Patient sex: F
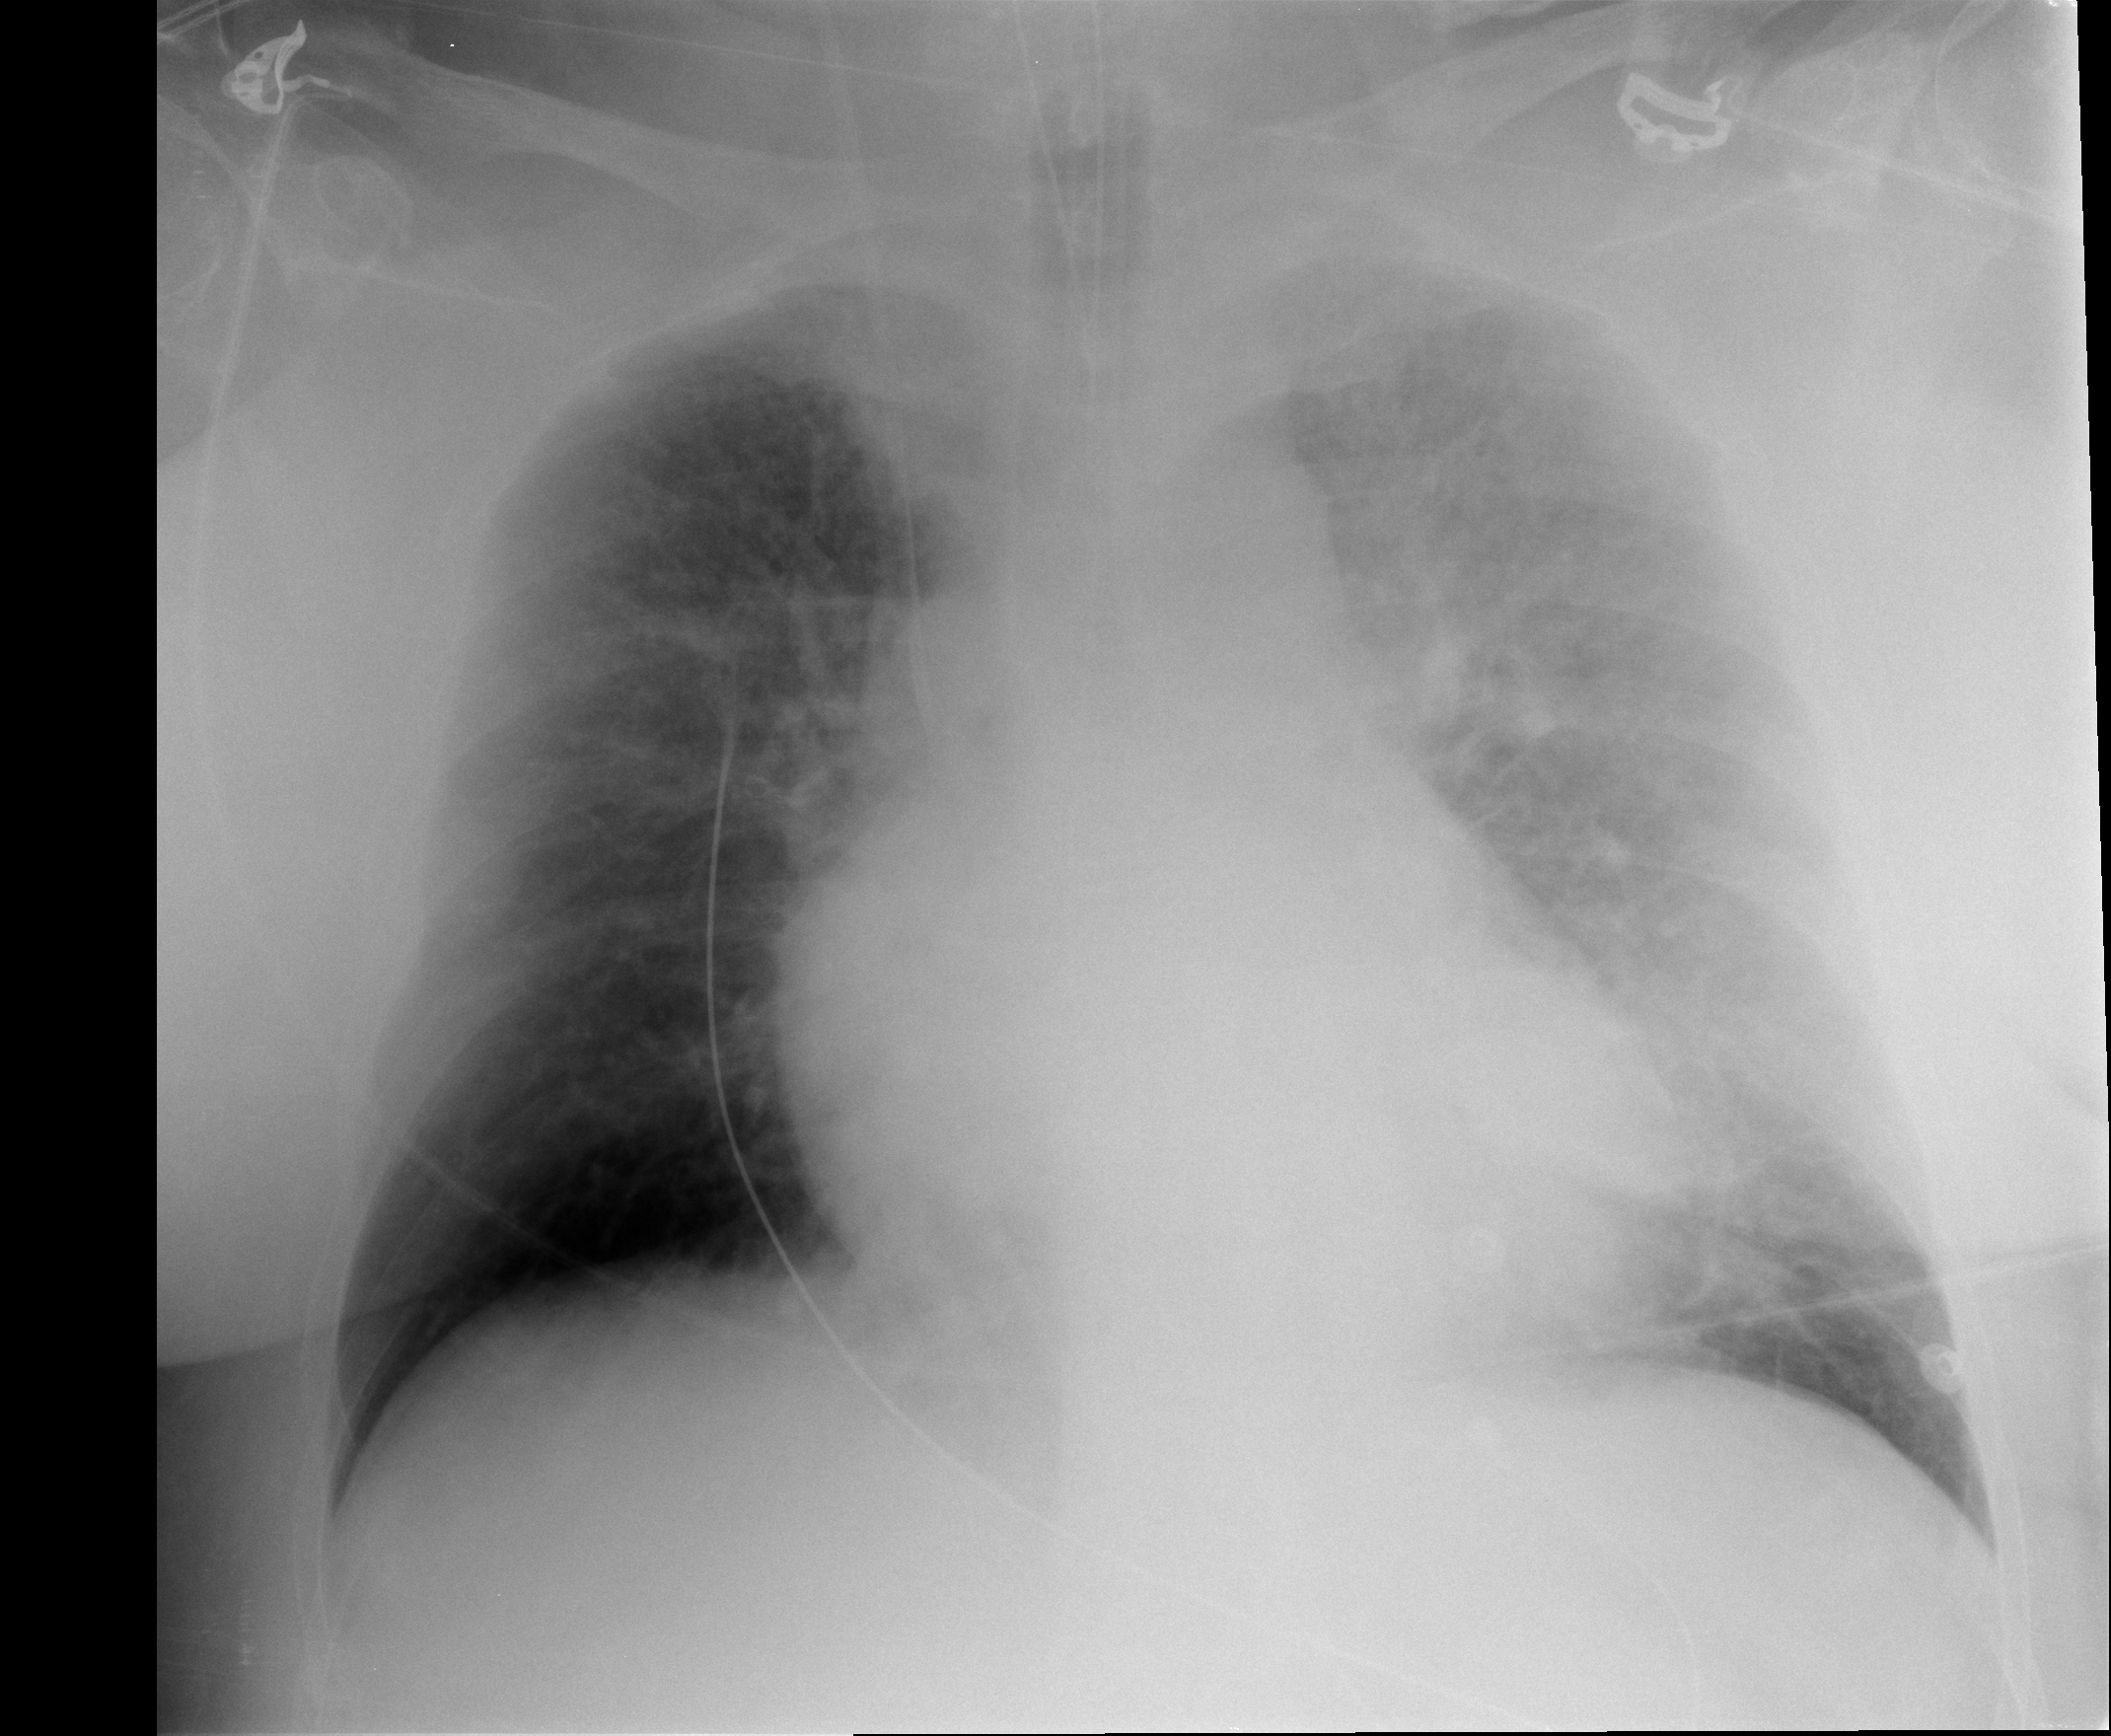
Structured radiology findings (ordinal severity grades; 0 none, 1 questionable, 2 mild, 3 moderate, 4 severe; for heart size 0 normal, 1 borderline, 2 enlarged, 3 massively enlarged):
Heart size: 2
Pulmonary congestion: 1
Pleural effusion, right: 0
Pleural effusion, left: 0
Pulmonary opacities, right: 2
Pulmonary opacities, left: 3
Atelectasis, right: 2
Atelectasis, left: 3